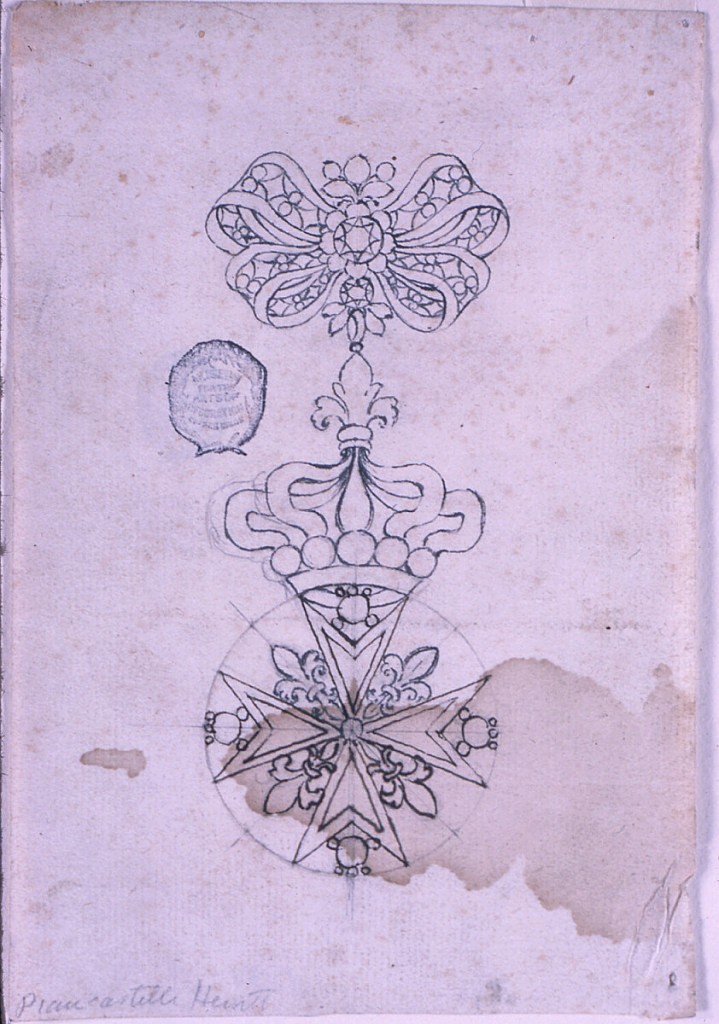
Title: Badge for an Order
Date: ca. 1820
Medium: Graphite, pen and ink on paper
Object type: Drawing
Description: Above is a bow knot with gems. From it hangs a crown standing on top of a Maltese cross. Fleur-de-lys are in the sngles between the cross arms; beads in each arm.